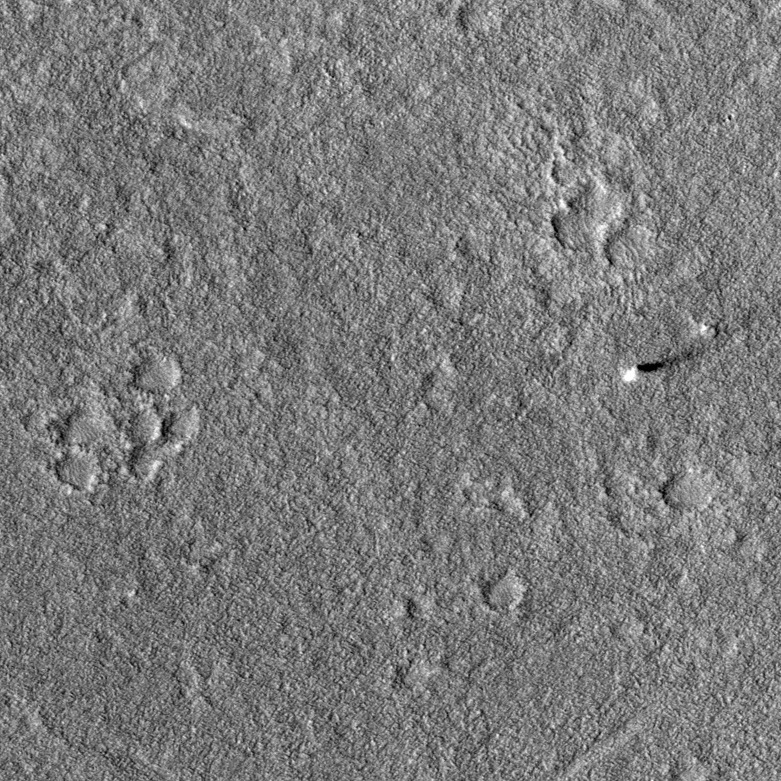
Label: dustdevil